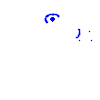
Particle: kaon